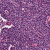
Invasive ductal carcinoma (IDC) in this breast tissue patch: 1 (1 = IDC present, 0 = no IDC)